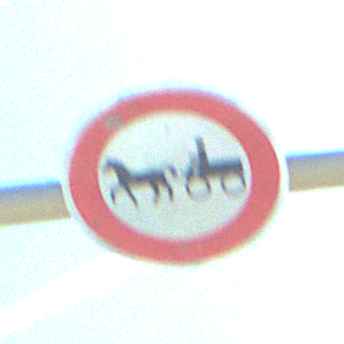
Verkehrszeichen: VerbotGespannfuhrwerke
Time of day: Midday
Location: Outdoor (Special)
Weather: PartlyCloudy
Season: NotSpecified
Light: Natural